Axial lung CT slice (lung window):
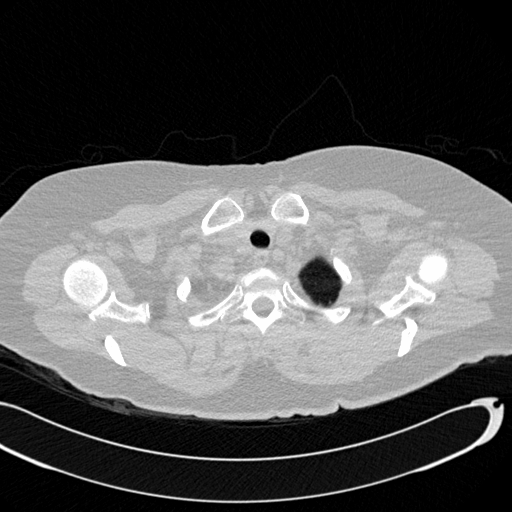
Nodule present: no